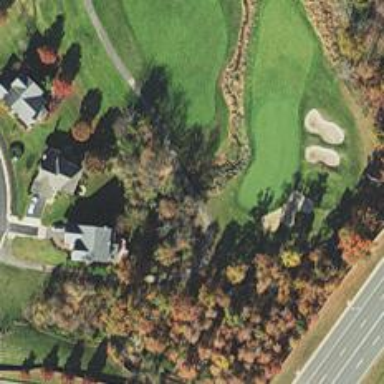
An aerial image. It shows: Service road on bridge designed for golf cartpath.